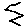
Label: zigzag